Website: macys
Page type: customer-info-address
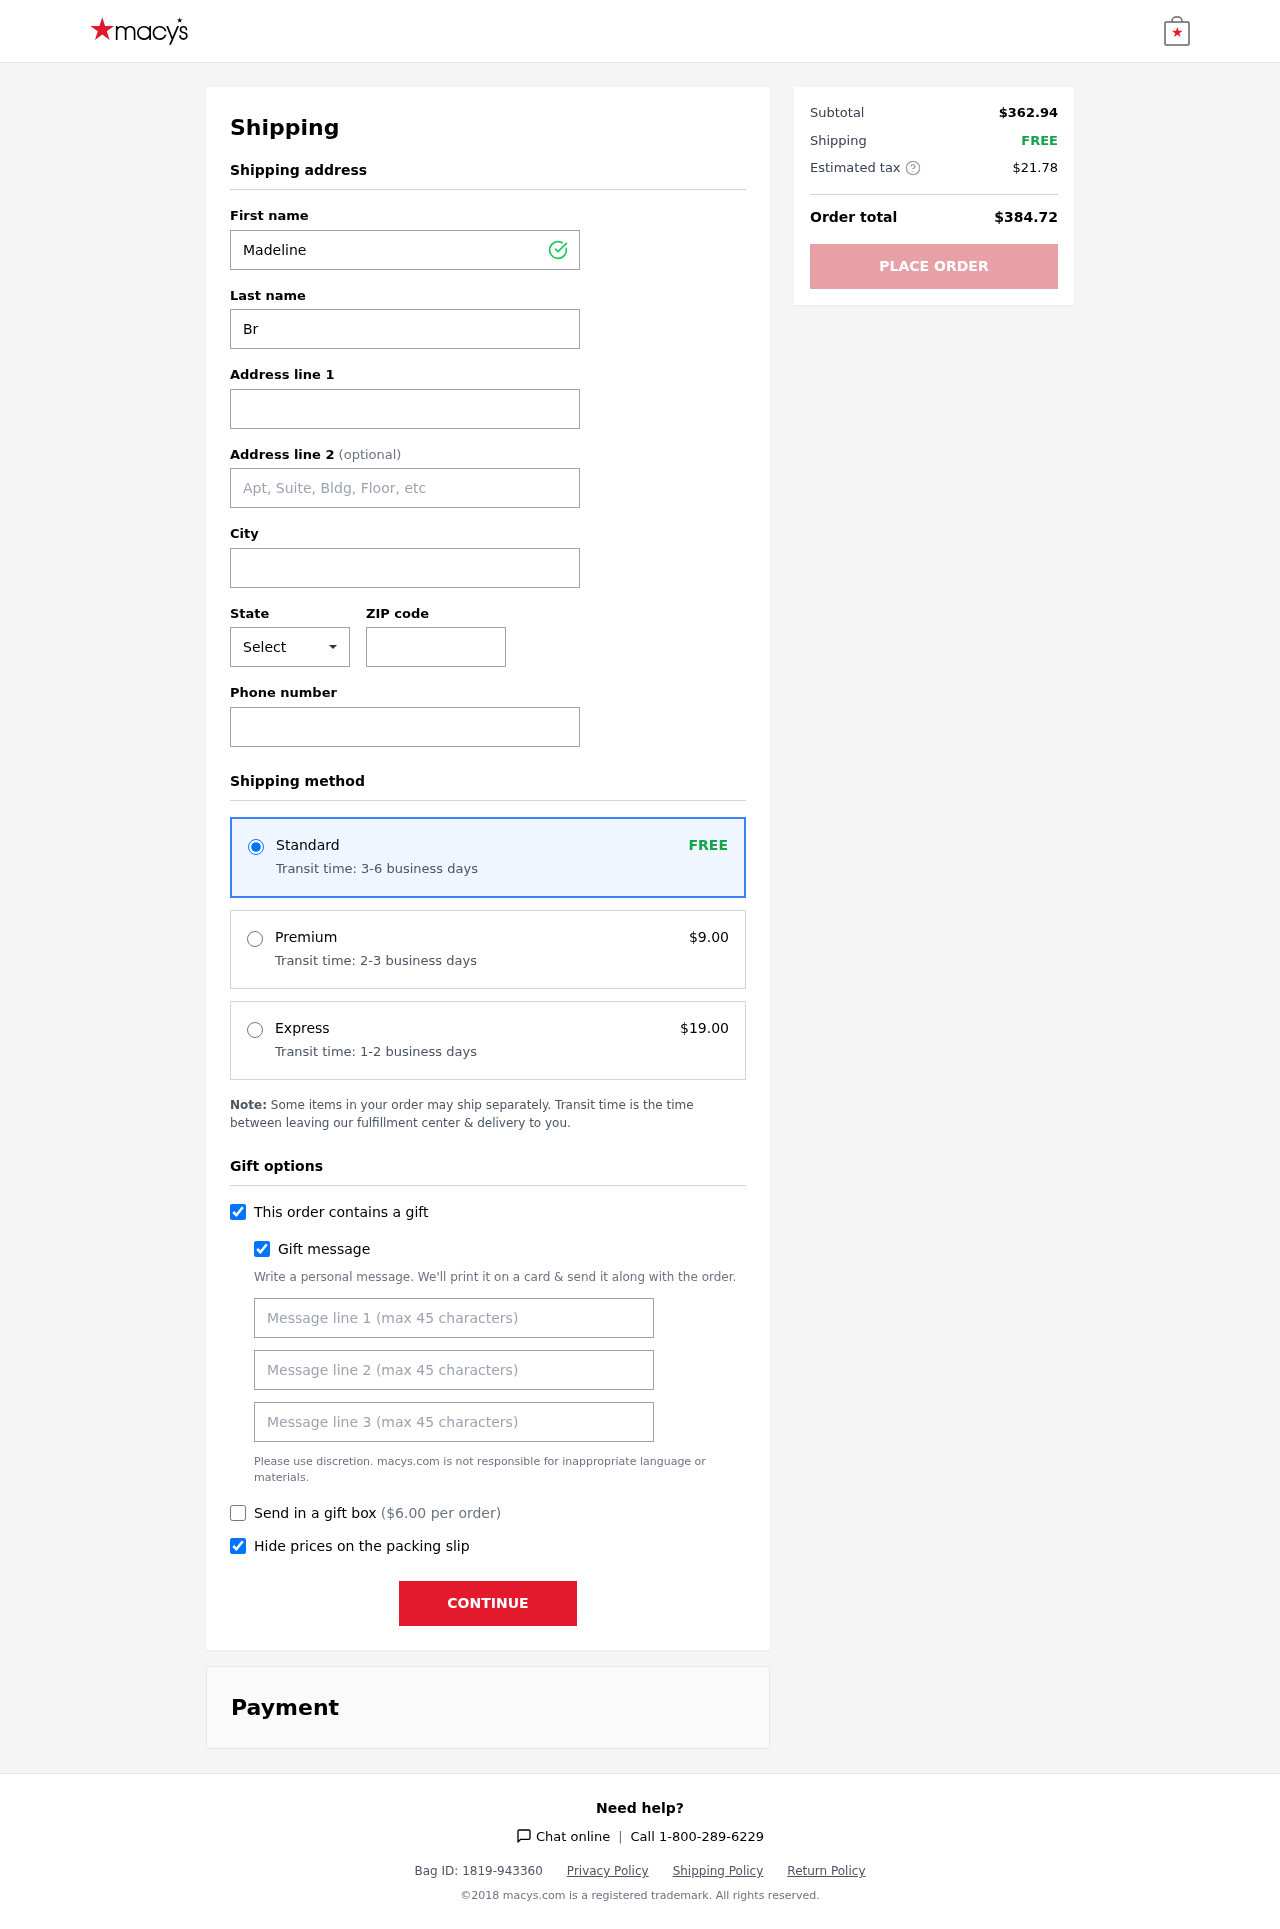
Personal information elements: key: PII_CITY
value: New Carla
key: PII_FIRSTNAME
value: Madeline
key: PII_GIFT_MESSAGE
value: Hey Michael, I thought you’d enjoy these new sandals for those sunny days ahead! Can’t wait to see you rock them on our next outing. Hope they bring a little extra joy to your summer!  Madeline
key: PII_LASTNAME
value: Bryant
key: PII_PHONE
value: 7595416465
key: PII_POSTCODE
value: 36499
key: PII_STATE_ABBR
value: TN
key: PII_STREET
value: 04924 Smith Trail
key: PII_STREET2
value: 24092 Peters Rest Suite 081
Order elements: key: ORDER_SHIPPING_STANDARD
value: FREE
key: ORDER_SHIPPING_STANDARD_TIME
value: Transit time: 3-6 business days
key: ORDER_SHIPPING_PREMIUM
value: $9.00
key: ORDER_SHIPPING_PREMIUM_TIME
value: Transit time: 2-3 business days
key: ORDER_SHIPPING_EXPRESS
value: $19.00
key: ORDER_SHIPPING_EXPRESS_TIME
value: Transit time: 1-2 business days
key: ORDER_GIFT_BOX_FEE
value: $6.00
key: ORDER_SUBTOTAL
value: $362.94
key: ORDER_SHIPPING_COST
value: FREE
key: ORDER_TAX
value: $21.78
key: ORDER_TOTAL
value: $384.72